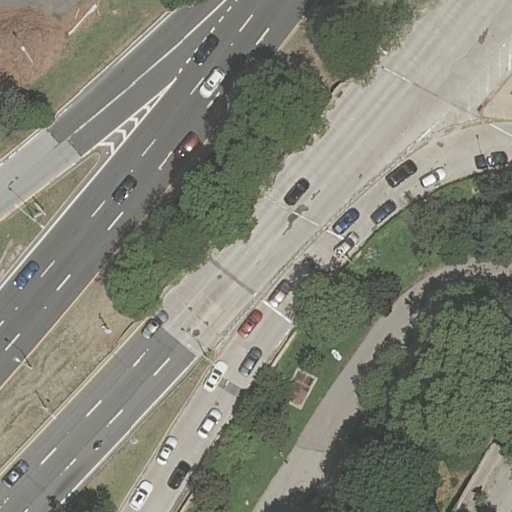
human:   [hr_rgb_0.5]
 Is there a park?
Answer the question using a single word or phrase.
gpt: yes

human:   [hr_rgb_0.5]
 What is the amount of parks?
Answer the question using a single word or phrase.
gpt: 2

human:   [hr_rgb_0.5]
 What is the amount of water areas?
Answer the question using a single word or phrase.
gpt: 0

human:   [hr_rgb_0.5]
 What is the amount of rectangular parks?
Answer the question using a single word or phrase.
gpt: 1

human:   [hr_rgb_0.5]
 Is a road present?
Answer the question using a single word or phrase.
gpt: yes

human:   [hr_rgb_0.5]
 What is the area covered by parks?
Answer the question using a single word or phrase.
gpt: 14251m2

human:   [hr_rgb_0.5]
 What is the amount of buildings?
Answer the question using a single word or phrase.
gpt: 0

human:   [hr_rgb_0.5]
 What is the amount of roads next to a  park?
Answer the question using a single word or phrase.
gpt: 7

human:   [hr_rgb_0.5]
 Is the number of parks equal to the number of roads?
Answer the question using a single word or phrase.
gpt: no

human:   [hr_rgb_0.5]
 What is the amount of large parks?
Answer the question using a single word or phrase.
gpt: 2

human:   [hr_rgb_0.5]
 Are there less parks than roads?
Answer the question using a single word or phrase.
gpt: yes

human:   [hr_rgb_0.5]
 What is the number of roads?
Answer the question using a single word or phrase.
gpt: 7

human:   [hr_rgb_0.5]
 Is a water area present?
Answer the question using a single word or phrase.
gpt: no

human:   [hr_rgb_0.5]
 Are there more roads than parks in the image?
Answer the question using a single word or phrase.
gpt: yes

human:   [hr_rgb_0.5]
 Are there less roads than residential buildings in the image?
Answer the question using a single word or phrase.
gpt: no

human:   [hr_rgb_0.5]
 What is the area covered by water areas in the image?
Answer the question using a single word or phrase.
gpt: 0m2

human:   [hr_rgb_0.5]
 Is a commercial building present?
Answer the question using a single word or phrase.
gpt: no

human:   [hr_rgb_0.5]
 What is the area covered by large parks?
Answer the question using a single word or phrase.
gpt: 14251m2

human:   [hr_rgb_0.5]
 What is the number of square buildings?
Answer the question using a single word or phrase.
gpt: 0

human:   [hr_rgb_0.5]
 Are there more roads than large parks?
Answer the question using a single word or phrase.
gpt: yes

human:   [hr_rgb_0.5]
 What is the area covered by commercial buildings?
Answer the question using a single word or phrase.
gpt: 0m2

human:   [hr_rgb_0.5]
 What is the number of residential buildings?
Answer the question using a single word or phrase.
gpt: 0

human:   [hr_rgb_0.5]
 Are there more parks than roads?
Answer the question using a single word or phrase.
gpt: no

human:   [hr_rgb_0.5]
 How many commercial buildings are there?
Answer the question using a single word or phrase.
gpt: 0

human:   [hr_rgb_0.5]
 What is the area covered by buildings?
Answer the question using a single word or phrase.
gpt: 0m2

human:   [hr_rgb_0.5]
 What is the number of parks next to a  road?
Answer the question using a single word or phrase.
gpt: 2

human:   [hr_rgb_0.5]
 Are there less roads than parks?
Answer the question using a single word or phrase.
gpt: no

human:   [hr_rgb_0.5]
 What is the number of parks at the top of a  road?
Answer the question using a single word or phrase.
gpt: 1

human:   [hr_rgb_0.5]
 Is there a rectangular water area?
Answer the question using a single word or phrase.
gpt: no

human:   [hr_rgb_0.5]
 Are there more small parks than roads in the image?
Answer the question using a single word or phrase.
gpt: no

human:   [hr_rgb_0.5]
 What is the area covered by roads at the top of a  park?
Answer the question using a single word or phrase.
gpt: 0m2

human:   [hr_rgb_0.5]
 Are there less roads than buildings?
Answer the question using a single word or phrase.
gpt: no

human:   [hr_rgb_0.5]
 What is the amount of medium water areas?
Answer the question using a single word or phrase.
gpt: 0

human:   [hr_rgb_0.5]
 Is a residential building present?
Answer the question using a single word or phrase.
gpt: no

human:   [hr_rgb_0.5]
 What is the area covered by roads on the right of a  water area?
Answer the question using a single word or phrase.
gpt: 0m2

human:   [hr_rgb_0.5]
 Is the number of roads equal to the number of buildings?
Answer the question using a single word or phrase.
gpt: no

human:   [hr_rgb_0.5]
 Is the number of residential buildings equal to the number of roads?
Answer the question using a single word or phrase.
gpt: no

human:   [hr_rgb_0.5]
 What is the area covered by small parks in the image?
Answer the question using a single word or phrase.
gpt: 0m2

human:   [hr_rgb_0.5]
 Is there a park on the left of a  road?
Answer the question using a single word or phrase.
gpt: yes

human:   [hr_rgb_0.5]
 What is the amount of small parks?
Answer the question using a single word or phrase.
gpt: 0

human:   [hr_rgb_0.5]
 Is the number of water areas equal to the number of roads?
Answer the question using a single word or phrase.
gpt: no

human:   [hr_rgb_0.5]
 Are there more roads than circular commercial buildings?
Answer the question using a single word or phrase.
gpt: yes

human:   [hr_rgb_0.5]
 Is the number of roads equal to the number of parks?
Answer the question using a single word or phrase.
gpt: no

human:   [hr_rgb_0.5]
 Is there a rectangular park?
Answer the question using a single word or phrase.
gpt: yes

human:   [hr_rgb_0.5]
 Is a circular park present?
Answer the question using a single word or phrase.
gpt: no

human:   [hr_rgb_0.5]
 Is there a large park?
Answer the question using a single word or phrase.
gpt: yes

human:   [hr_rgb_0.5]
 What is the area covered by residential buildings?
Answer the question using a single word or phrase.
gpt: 0m2

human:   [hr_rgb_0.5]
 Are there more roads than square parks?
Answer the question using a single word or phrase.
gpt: yes

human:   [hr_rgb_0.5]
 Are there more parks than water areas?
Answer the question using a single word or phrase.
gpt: yes

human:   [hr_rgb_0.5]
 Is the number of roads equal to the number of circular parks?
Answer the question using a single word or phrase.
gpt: no

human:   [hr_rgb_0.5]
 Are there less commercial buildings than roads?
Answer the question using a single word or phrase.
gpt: yes

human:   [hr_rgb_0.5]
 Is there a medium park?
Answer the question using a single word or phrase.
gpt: no

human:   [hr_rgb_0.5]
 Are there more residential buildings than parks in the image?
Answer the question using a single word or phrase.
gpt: no

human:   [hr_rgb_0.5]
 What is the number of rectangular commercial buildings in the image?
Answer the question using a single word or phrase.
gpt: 0

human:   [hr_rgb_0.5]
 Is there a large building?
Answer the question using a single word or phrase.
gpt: no

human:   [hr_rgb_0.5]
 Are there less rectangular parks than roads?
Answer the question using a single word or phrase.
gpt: yes

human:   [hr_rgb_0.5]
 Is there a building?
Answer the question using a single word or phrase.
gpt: no

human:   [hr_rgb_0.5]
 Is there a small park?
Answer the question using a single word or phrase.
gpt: no

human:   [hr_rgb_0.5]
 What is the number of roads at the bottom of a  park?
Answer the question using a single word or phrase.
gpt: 7

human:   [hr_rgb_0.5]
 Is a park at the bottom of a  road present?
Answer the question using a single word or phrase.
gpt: yes

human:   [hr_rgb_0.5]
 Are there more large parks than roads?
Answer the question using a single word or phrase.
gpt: no

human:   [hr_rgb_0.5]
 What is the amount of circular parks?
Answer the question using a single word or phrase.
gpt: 0

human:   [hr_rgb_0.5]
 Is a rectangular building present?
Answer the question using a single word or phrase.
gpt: no

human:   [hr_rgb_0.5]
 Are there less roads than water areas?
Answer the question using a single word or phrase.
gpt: no